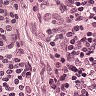
Metastatic tissue present: no